Question: I have a homepage that has a section dedicated to a "slideshow". It looks like this:

Each of the three bars at the right corresponds to an image. When the user stays on the page long enough without clicking anywhere, the images should start rotating automatically, but the user should also be able to click on one of the bars and display the corresponding image.
The closest plugin I was able to find that would handle the vertical bars is <URL>, but that's a commercial plugin and this site is for a non-profit that doesn't have a budget for these kind of things.
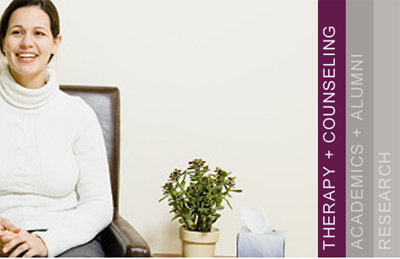
Answer: Sure, check out <URL>.
<URL>